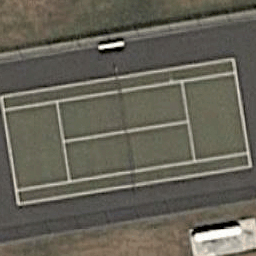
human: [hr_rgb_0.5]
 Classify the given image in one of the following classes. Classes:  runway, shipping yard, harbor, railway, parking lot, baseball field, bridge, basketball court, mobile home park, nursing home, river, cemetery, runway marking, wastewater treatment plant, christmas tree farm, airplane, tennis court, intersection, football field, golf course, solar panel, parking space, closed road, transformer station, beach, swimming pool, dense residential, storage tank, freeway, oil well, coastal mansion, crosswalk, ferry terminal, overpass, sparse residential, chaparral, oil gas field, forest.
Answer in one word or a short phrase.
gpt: tennis court